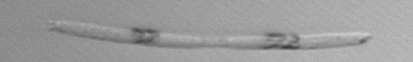
Label: Eucampia_morphytype1